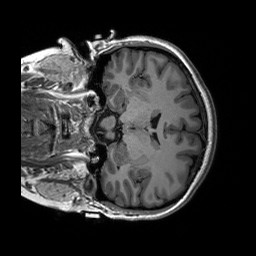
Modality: T1w
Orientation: coronal
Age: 23
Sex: female
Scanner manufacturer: siemens
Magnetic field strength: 3 T
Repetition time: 2.53 s
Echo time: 0.00227 s